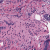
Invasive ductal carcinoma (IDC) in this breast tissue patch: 1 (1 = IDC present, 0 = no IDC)